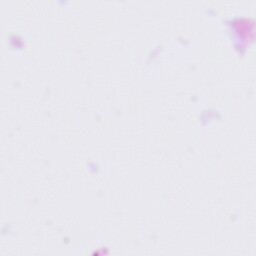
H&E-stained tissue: Tonsil